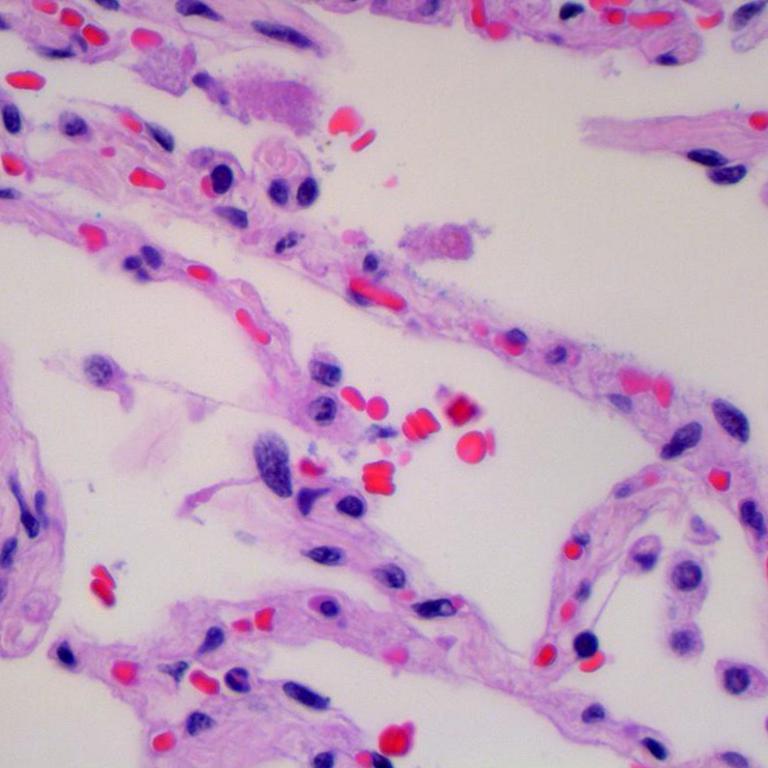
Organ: lung
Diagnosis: benign